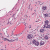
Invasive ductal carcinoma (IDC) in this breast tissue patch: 0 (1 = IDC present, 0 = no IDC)